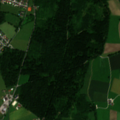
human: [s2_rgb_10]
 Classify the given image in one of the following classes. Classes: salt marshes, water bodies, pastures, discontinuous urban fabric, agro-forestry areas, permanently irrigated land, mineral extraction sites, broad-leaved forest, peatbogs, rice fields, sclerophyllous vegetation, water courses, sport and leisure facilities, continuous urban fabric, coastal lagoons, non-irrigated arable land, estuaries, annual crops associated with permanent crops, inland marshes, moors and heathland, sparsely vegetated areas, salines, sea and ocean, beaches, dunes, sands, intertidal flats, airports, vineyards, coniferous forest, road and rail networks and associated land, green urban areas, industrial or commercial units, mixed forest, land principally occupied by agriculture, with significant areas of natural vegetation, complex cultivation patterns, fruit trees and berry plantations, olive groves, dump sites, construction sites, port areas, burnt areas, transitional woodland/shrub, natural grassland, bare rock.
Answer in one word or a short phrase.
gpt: discontinuous urban fabric, non-irrigated arable land, pastures, complex cultivation patterns, coniferous forest